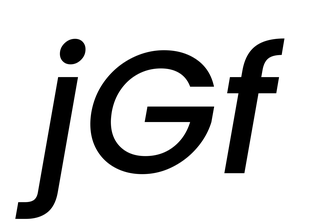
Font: Poppins-MediumItalic